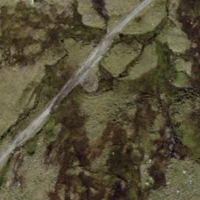
EUNIS habitat code: 26
Species observed at this site:
Zygaena exulans